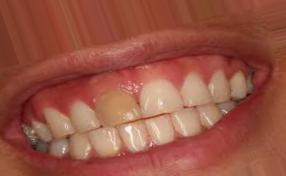
Condition: Tooth Discoloration